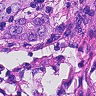
Metastatic tissue present: yes